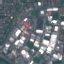
Land use / land cover class: Industrial